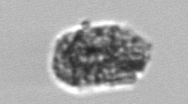
Label: fecal_pellet